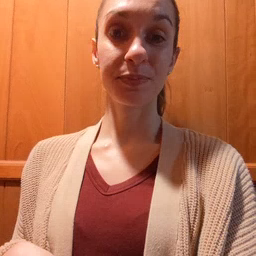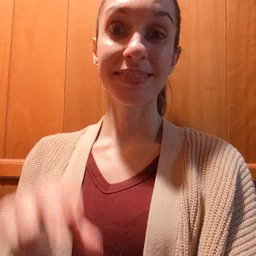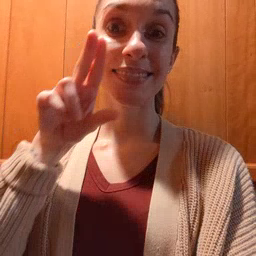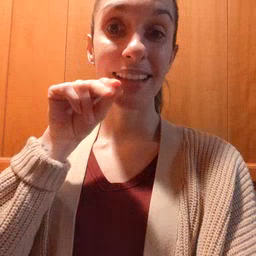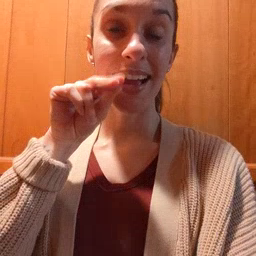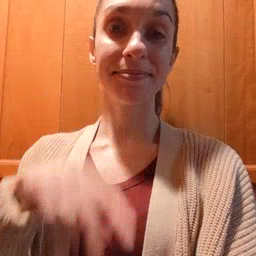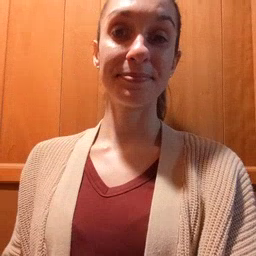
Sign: duck